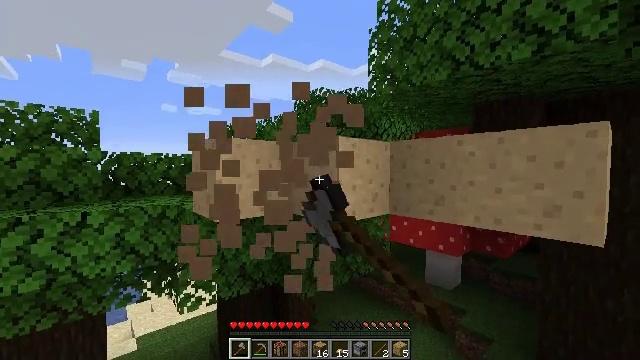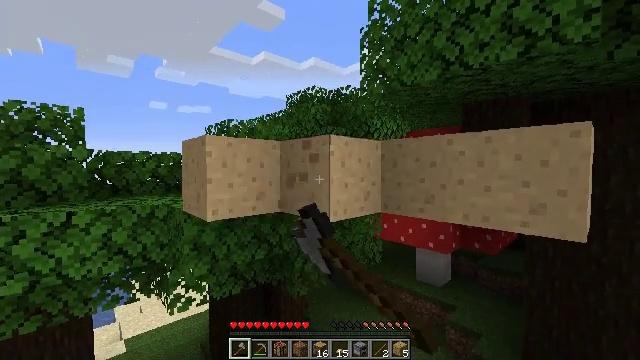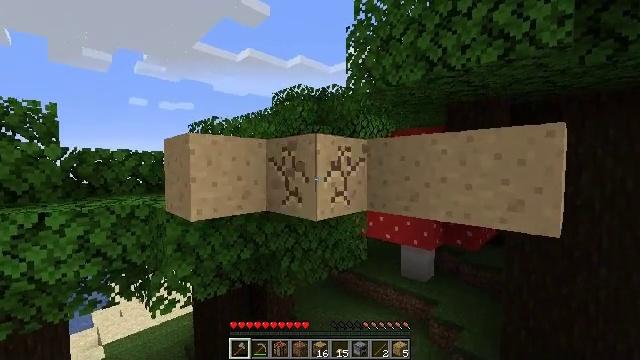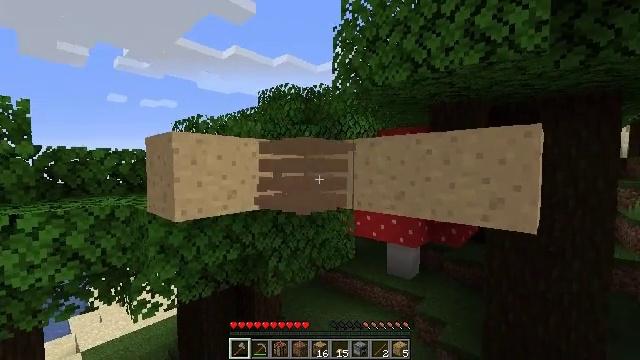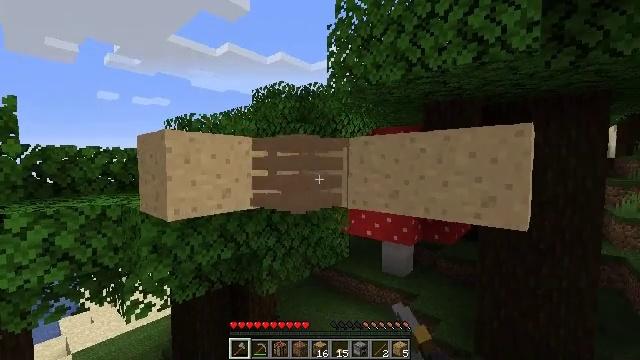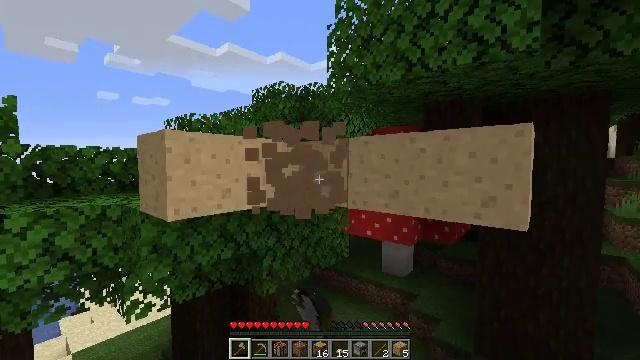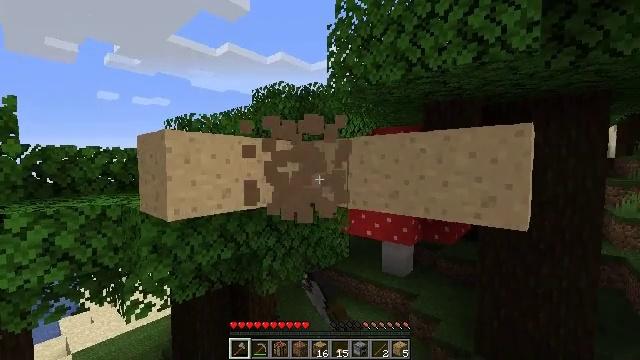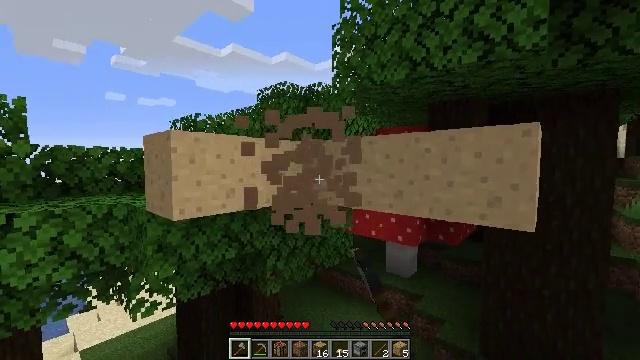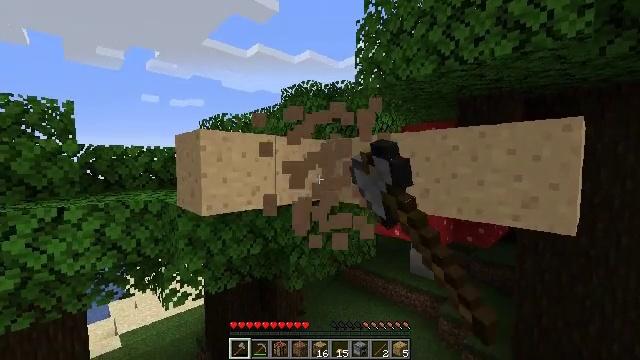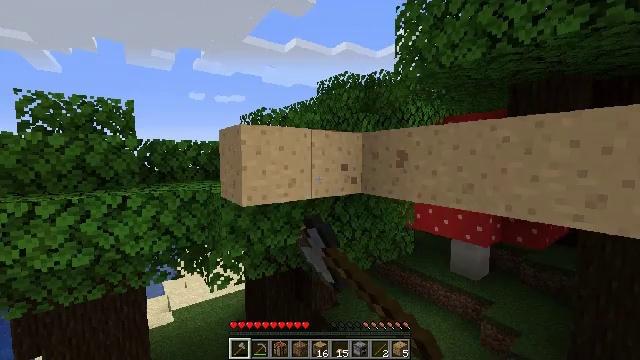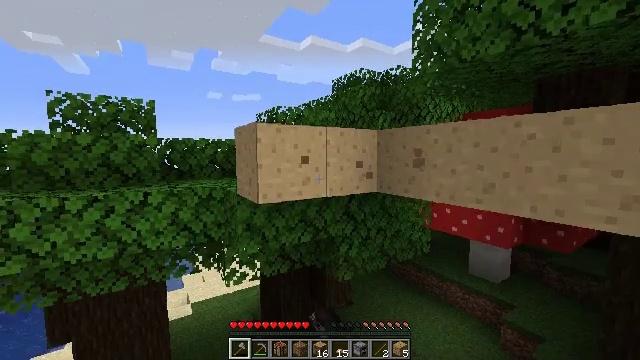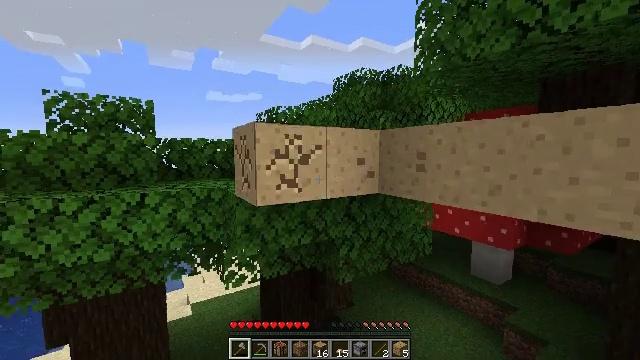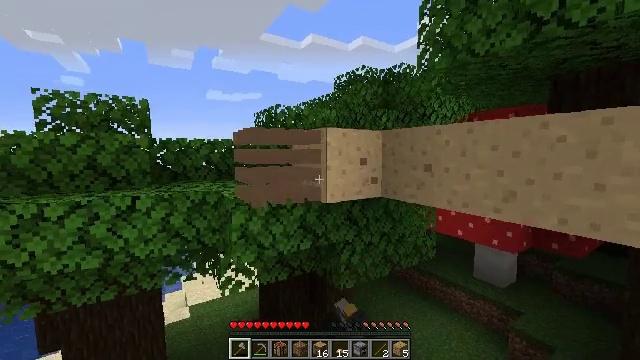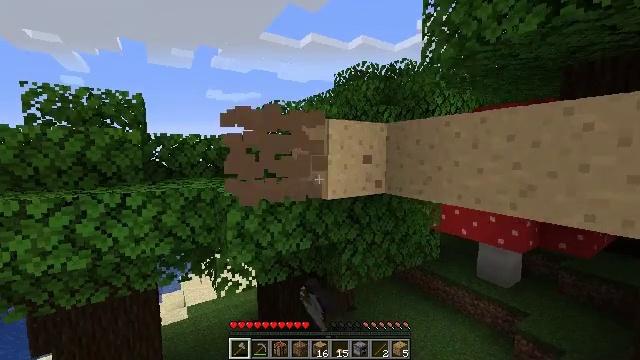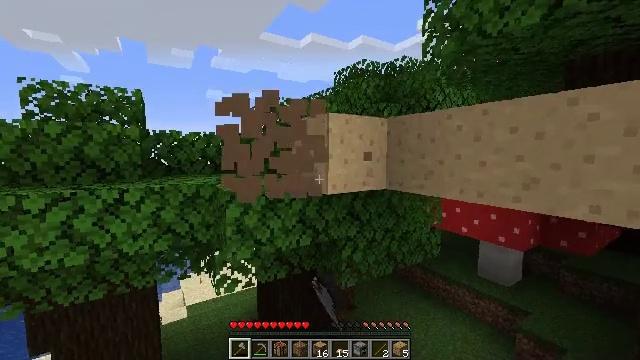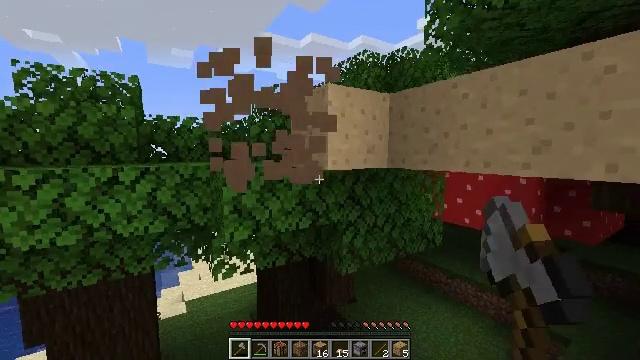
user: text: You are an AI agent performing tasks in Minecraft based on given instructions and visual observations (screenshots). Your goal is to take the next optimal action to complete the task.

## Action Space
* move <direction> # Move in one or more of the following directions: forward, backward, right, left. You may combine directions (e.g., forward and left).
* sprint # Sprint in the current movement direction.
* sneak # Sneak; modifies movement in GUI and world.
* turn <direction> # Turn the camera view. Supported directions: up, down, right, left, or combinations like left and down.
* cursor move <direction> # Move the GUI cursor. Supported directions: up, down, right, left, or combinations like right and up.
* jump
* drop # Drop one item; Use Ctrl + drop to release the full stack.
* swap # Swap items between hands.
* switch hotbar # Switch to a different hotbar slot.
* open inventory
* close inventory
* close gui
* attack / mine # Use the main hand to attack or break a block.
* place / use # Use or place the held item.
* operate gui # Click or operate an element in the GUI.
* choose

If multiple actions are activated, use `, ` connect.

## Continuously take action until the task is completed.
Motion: motion action
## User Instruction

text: Mine brown mushroom block in the forest.
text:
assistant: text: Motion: turn right, attack / mine
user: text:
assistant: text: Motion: turn right, attack / mine
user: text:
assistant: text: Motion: turn right, attack / mine
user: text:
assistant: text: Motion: turn right, attack / mine
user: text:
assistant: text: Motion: attack / mine
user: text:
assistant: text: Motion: attack / mine
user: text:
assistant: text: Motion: attack / mine
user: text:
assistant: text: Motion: turn left, attack / mine
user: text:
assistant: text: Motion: turn left and down, attack / mine
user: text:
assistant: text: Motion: move forward, turn left, attack / mine
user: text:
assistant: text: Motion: move forward, attack / mine
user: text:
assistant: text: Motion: move forward, attack / mine
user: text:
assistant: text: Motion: attack / mine
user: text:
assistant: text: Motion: attack / mine
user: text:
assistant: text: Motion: attack / mine
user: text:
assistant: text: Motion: turn up, attack / mine
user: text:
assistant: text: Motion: turn up, attack / mine
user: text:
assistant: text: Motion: turn up, attack / mine
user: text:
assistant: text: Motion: turn up, attack / mine
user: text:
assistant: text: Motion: turn right and up, attack / mine
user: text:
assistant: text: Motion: turn right and up, attack / mine
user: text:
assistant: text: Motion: turn up, attack / mine
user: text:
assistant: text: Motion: attack / mine
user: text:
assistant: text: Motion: turn right, attack / mine
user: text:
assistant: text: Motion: turn right and up, attack / mine
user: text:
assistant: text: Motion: turn right and up, attack / mine
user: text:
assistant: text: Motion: turn right and up, attack / mine
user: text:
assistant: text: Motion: turn right, attack / mine
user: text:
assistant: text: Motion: turn right, attack / mine
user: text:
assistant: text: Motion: turn right, attack / mine